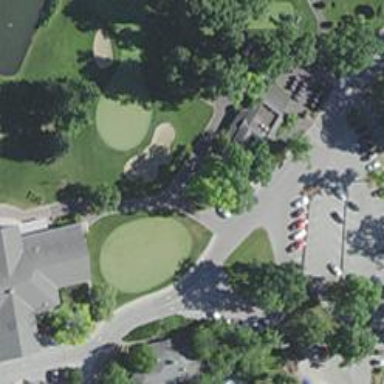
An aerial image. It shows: Path for both roads and golfers.